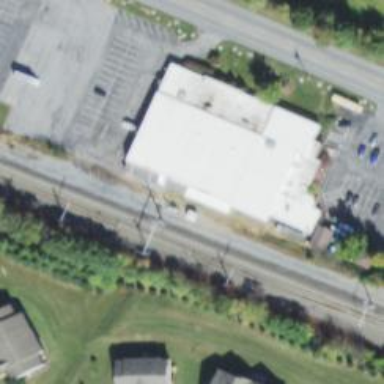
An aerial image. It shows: Leisure land featuring bowling alley.